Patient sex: M
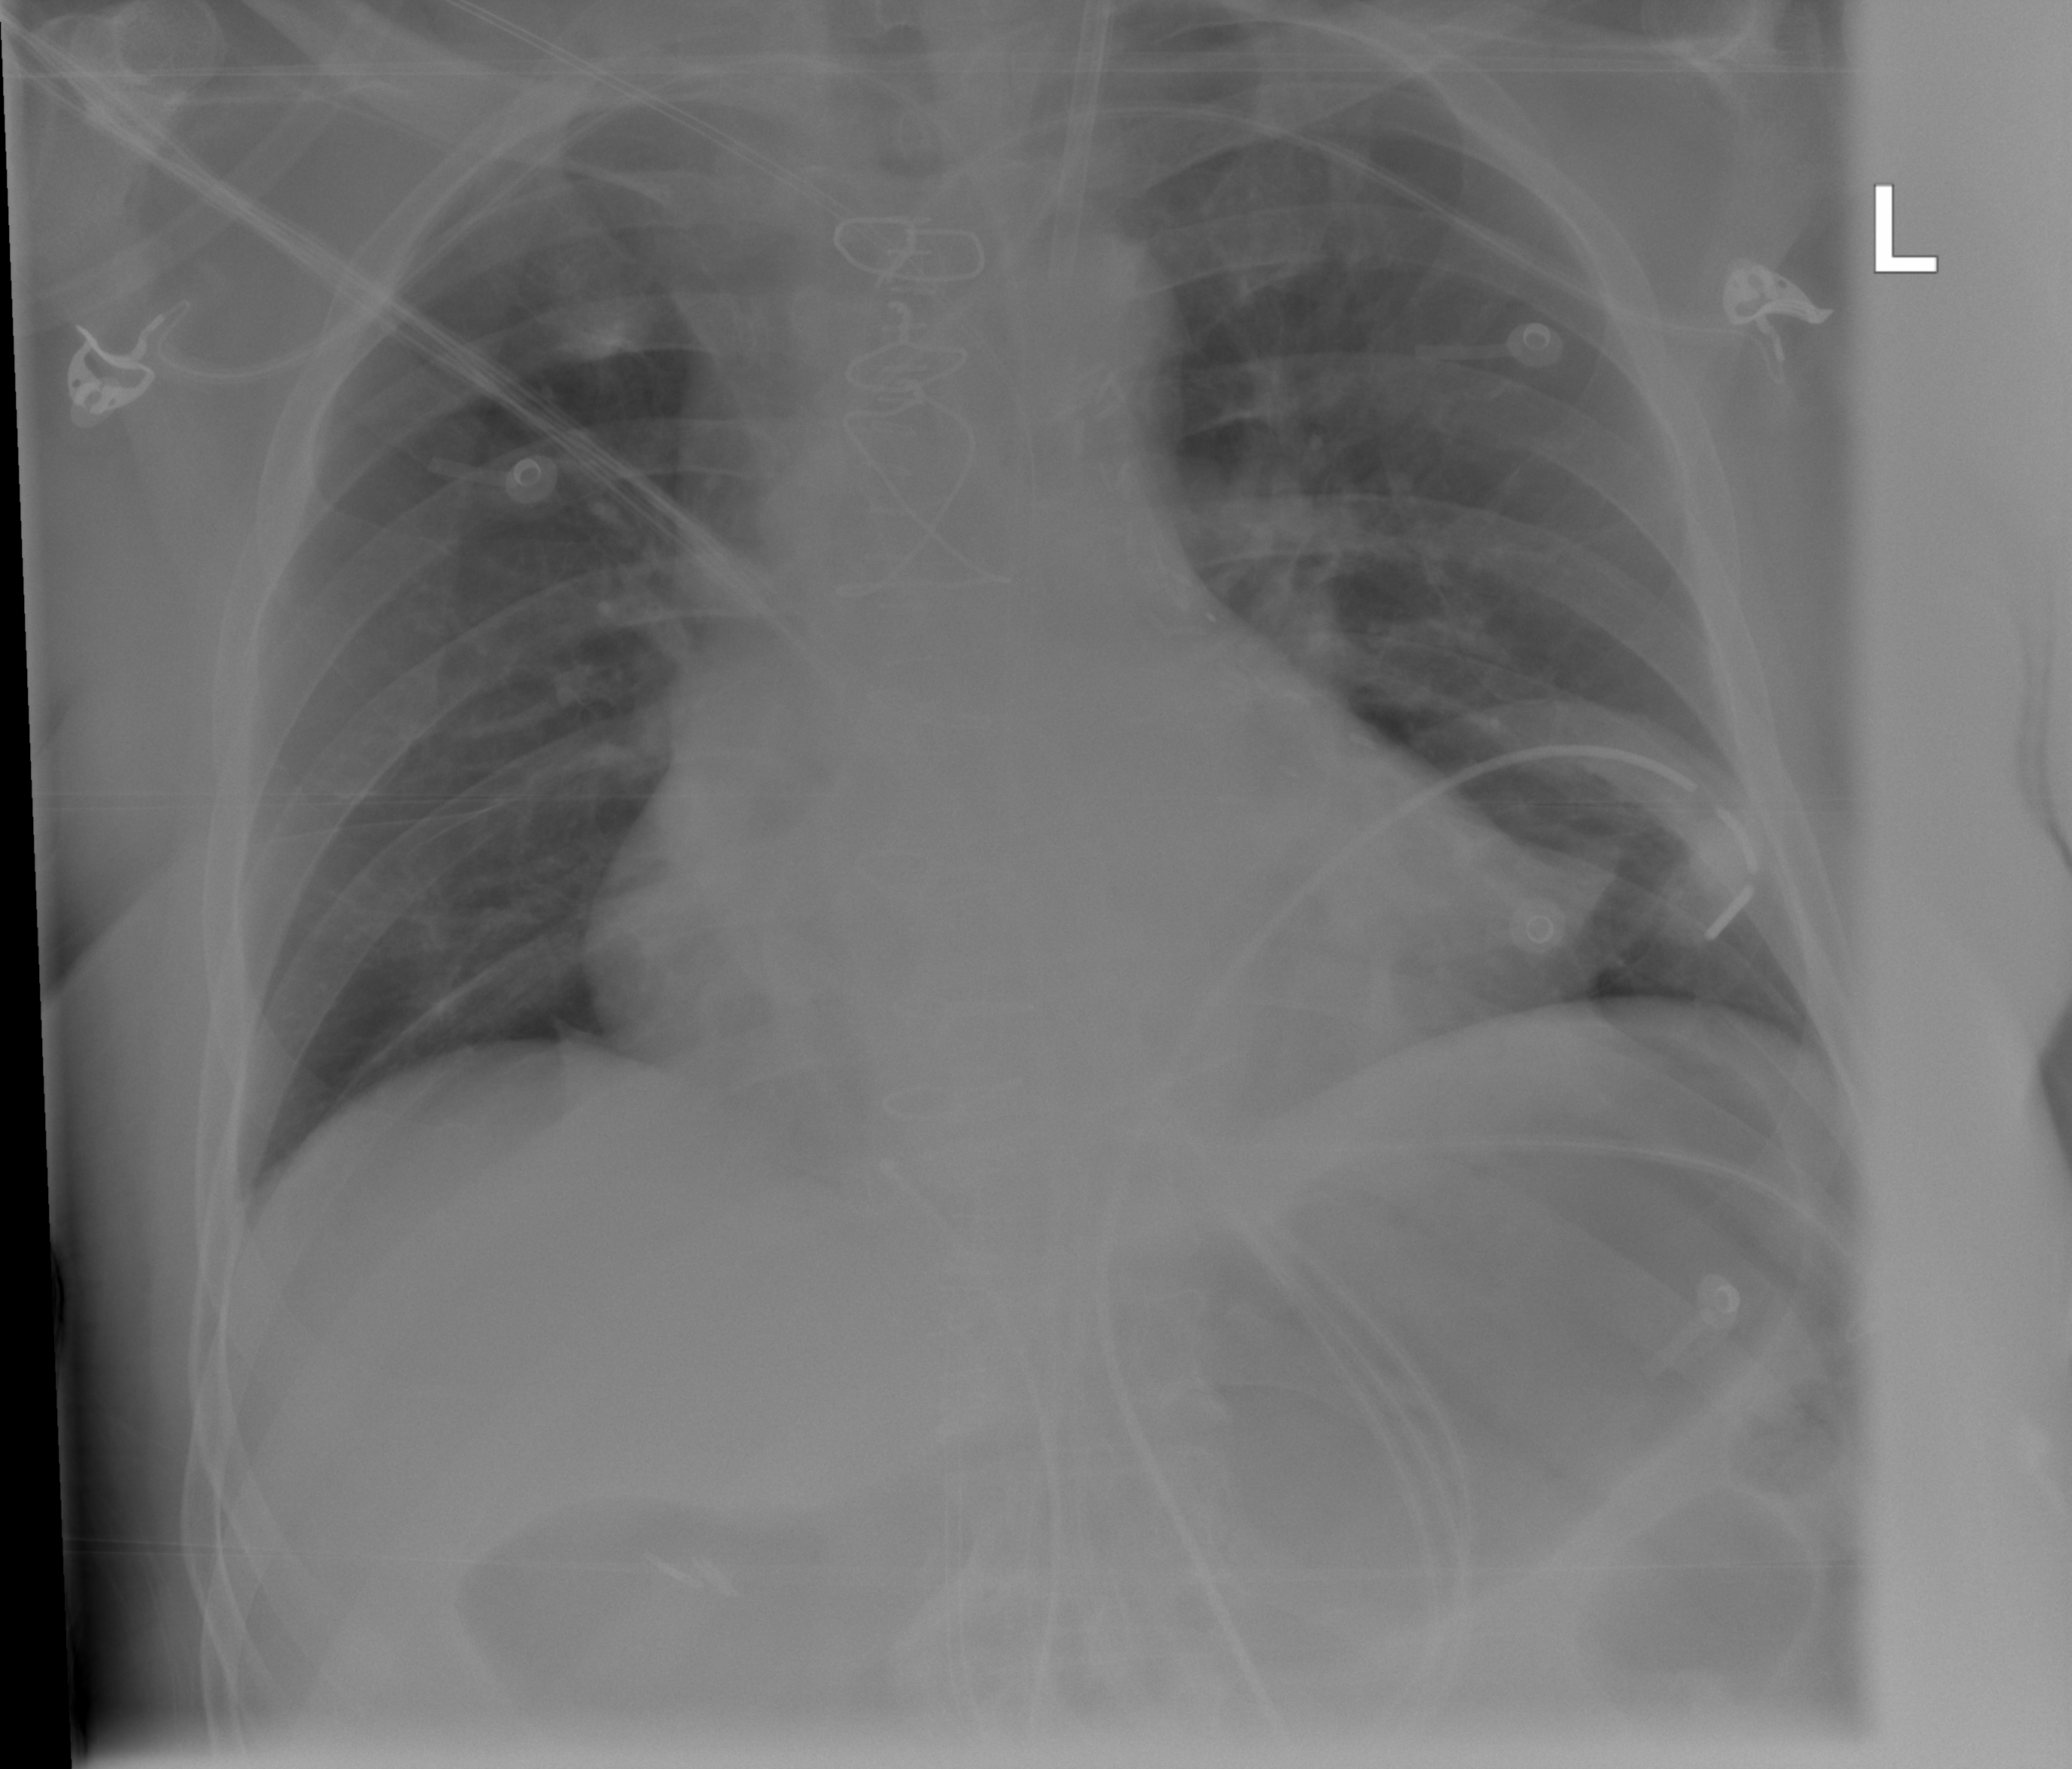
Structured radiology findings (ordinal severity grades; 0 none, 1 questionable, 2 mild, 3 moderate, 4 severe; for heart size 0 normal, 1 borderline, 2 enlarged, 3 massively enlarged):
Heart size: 2
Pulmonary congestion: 0
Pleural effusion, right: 0
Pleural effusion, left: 0
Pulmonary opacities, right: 0
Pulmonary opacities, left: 0
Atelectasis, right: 1
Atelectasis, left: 1